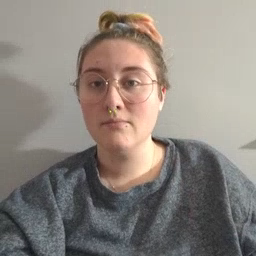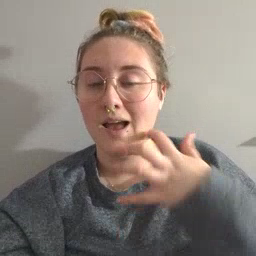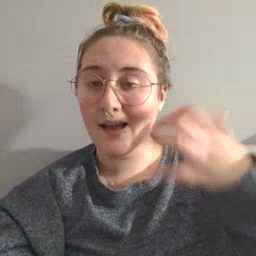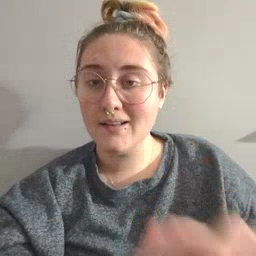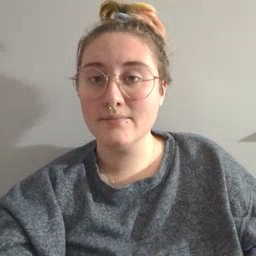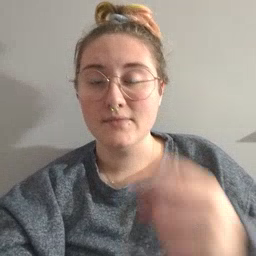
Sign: hot